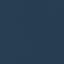
Land use / land cover: SeaLake